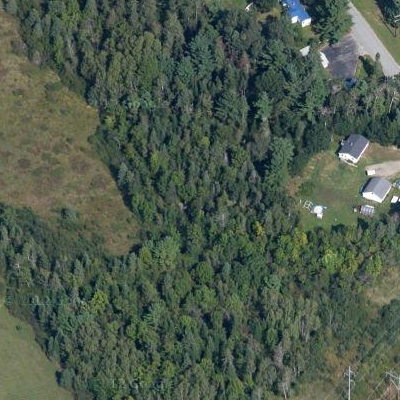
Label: Forest